Aerial crown-view tile of a tropical tree (Barro Colorado Island, Panama), acquired 20250317:
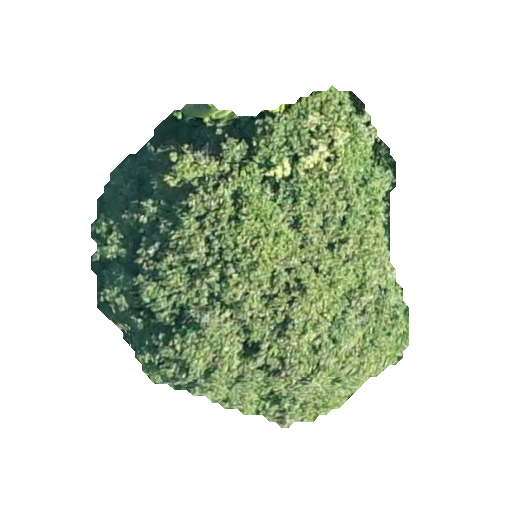
Species: Prioria copaifera
GBIF accepted scientific name: Prioria copaifera
Crown area: 119.377 m²